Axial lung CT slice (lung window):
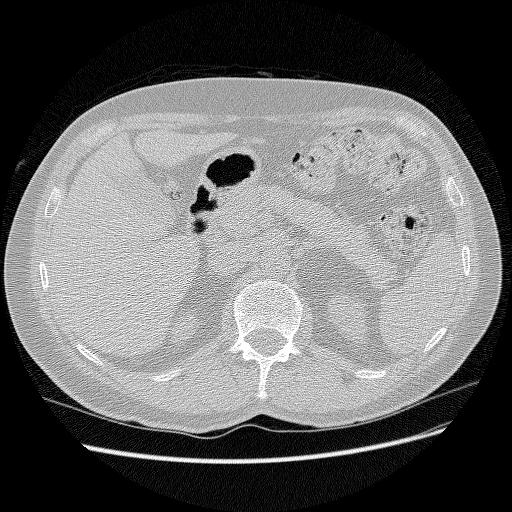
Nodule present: no